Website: macys
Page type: billing-address
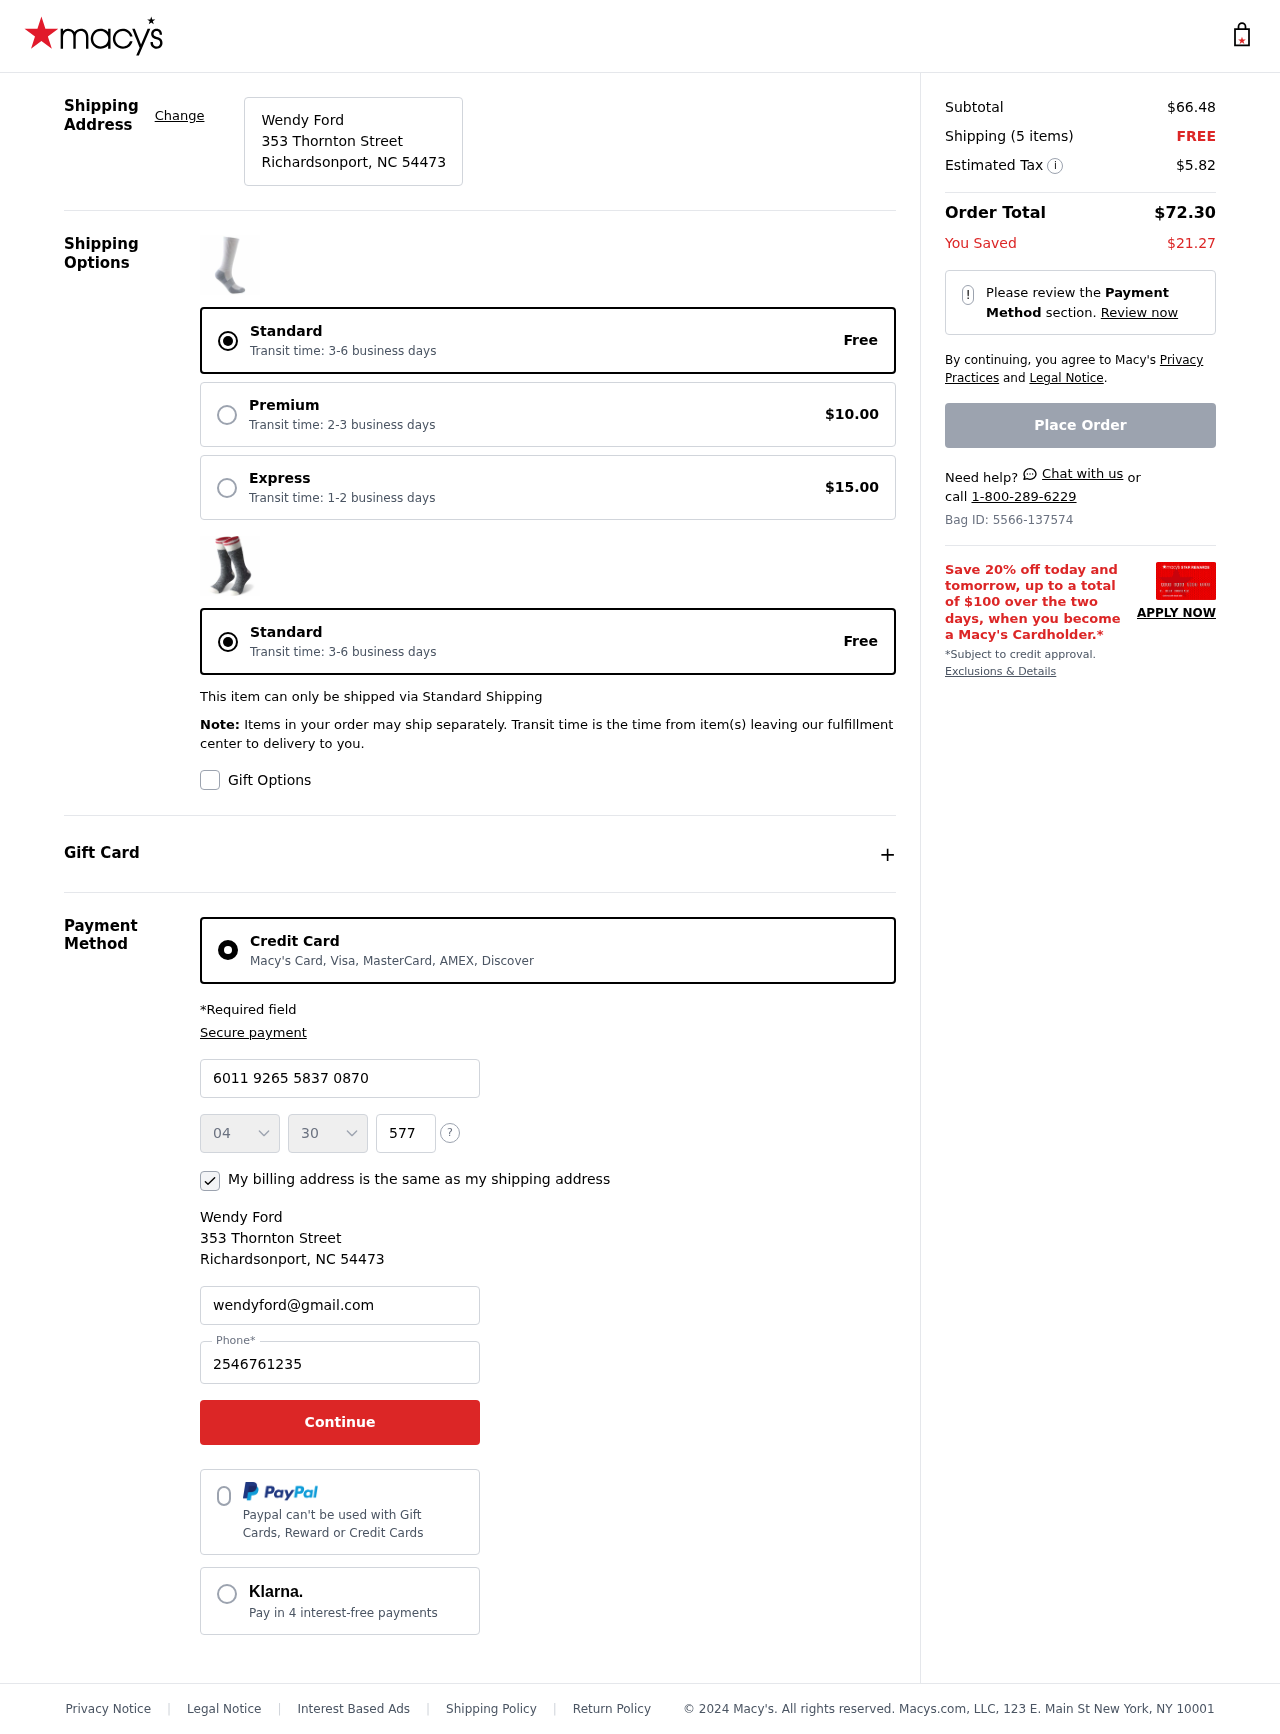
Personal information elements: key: PII_CARD_CVV
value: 577
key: PII_CARD_EXPIRY_MONTH
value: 04
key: PII_CARD_EXPIRY_YEAR
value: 30
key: PII_CARD_NUMBER
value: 6011 9265 5837 0870
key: PII_CITY_STATE_ZIP
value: Richardsonport, NC 54473
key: PII_EMAIL
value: wendyford@gmail.com
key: PII_FULLNAME
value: Wendy Ford
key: PII_PHONE
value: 2546761235
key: PII_STREET
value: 353 Thornton Street
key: PII_FULLNAME2
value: Wendy Ford
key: PII_STREET2
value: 353 Thornton Street
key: PII_CITY_STATE_ZIP2
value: Richardsonport, NC 54473
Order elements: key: ORDER_SUBTOTAL
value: $66.48
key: ORDER_NUM_ITEMS
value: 5
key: ORDER_SHIPPING_COST
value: FREE
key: ORDER_TAX
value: $5.82
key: ORDER_TOTAL
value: $72.30
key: ORDER_SAVINGS
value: $21.27
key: ORDER_ID
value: Bag ID: 5566-137574